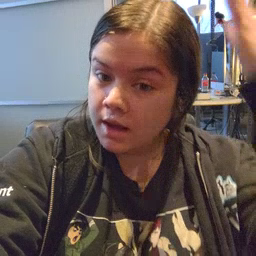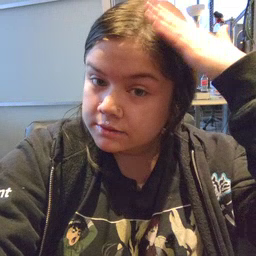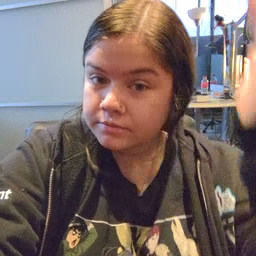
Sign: hat